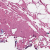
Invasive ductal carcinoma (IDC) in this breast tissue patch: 0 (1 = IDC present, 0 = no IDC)